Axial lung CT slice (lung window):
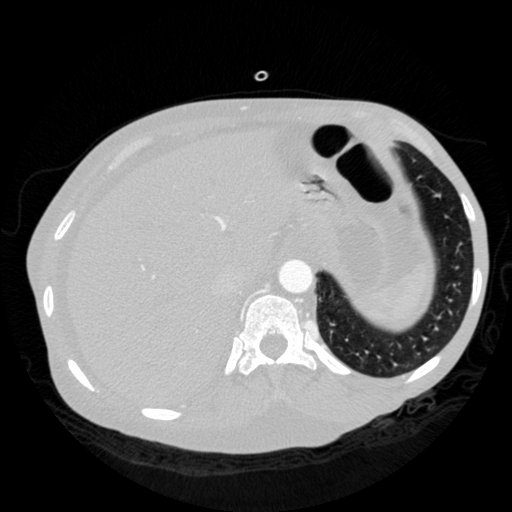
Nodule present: no